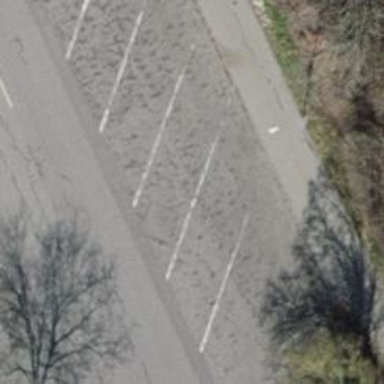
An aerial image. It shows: Bollard.